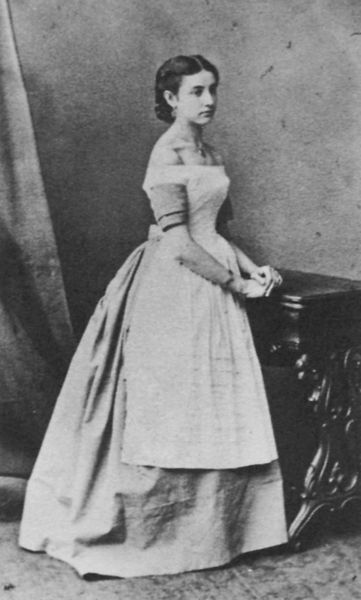
Titel: Junge Mädchen aus dem Adel
Künstler: Russischer Photograph
Schlagwörter: weiß, mädchen, elegant, frau, frisur, grau, kleid, ohrring, profil, schwarz, tisch, blick, dame, arme, knoten, hände, portrait, porträt, vorhang, haare, scheitel, schulter, schürze, gefaltet, zopf, foto, fotografie, photographie, schulterfrei, truhe, schwarz weiss, künstler, seite, hausfrau, photo, komode